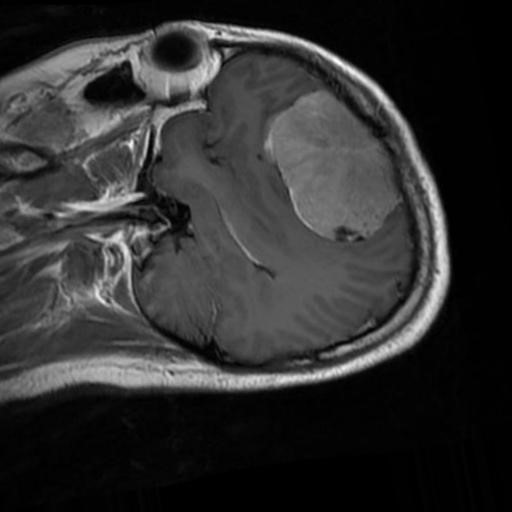
Label: brain_menin